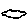
Label: cloud